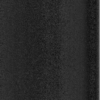
Label: dusty